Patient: sex M, age 55
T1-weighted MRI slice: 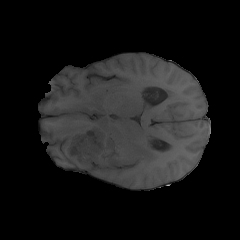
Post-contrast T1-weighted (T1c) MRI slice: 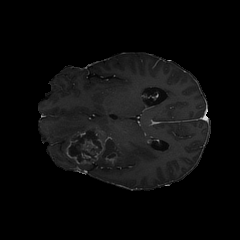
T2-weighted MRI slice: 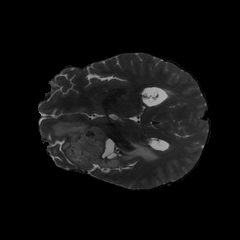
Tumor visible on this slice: yes
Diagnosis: Glioblastoma, IDH-wildtype
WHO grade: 4